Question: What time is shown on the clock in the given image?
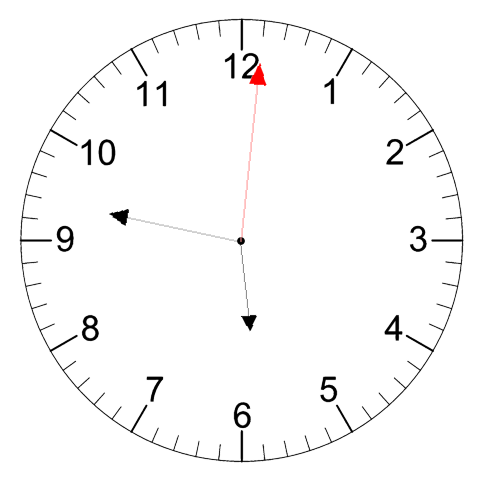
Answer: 05:47:01